Question: I'm converting a 'swf' file to 'png' image using <URL> tool in c#. I'm able to convert the file successfully, but the problem is transparency. The converted image contains a 'black background' instead of 'transparent', as you can see in the attached image.

how can I fix this? since the tool fails to create a transparent image, is it possible in .net to manipulate on the 'converted png image' and make its background transparent?
'''
//Namespace: BytescoutSWFToVideo;
// Create an instance of SWFToVideo ActiveX object
SWFToVideo converter = new SWFToVideo();
// Register SWFToVideo
converter.RegistrationName = "demo";
converter.RegistrationKey = "demo";
// set input SWF file
converter.InputSWFFileName = @"D:\image2069.swf";
// Enable trasparency
converter.RGBAMode = true;
// Extract all frames to .\Output sub-folder
converter.ConvertAllToPNG(@"D:\Result");
'''
<URL>.
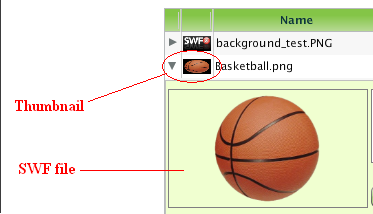
Answer: I don't know much about SWFToImage. But the company's web site contains demo code with the following comment (translated to C#):
'''
// Enable trasparency - set BEFORE setting input SWF filename
converter.RGBAMode = true;
'''
So possibly you have to change the order of your statements.